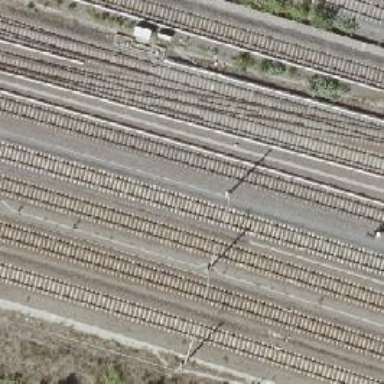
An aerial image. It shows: Catenary mast for power lines.